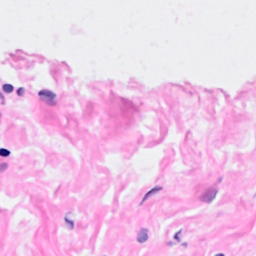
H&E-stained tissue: Breast